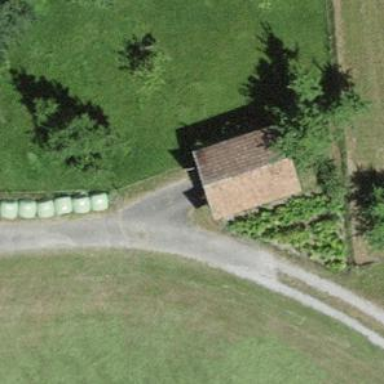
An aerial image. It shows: Shed building.